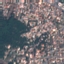
Land use / land cover: Residential